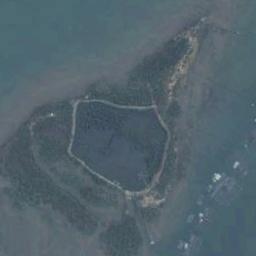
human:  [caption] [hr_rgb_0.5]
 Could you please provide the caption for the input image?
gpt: The irregularly shaped green island is surrounded by sea water, And the island’s green plants flourish .

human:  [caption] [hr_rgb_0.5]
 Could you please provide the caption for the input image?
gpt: The island with dense vegetation is surrounded by light blue waters .

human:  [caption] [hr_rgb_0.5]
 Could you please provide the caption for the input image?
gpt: There are many trees on the island .

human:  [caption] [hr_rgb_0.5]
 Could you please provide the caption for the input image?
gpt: The whole island is green .

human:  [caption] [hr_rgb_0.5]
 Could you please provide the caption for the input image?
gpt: The green island is on a blue sea .